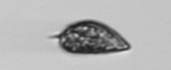
Label: Prorocentrum_triestinum